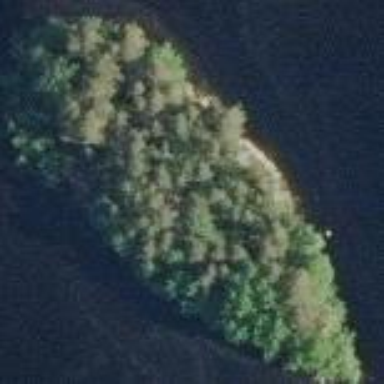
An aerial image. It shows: Island.